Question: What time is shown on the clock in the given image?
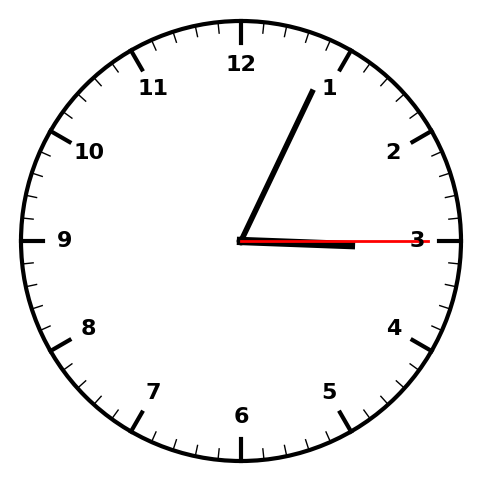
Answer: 03:04:15